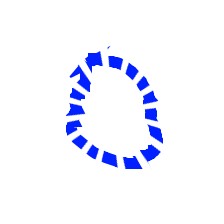
Shape: circle